Question: this is my database structure

i want to allow users to update their information in their profile so how can i achieve this. i know that i first need to read the information from the firebase and then deal with updating it but at the moment im having issues reading the data from the firebase.
i have attached my database structure as well as code.
'''
package faz.ie.partyapp;
import android.content.Intent;
import android.support.annotation.NonNull;
import android.support.v7.app.AppCompatActivity;
import android.os.Bundle;
import android.util.Log;
import android.view.View;
import android.widget.Button;
import android.widget.ImageView;
import android.widget.ListView;
import android.widget.TextView;
import android.widget.Toast;
import com.google.firebase.auth.FirebaseAuth;
import com.google.firebase.auth.FirebaseUser;
import com.google.firebase.database.DataSnapshot;
import com.google.firebase.database.DatabaseError;
import com.google.firebase.database.DatabaseReference;
import com.google.firebase.database.FirebaseDatabase;
import com.google.firebase.database.ValueEventListener;
import java.util.ArrayList;
import faz.ie.partyapp.models.User;
import faz.ie.partyapp.models.updateUserInformation;
public class UserProfile extends AppCompatActivity {
ImageView image;
private FirebaseDatabase mFirebaseDatabase;
private FirebaseAuth mAuth;
private FirebaseAuth.AuthStateListener mAuthListener;
private DatabaseReference mReference;
String userid;
private TextView mAgeTextView;
private TextView mGenderTextView;
private TextView mPhoneNumberTextView;
private TextView mFullNameTextView;
private TextView mEmailTextView;
private Button mEditButton;
@Override
protected void onCreate(Bundle savedInstanceState) {
super.onCreate(savedInstanceState);
setContentView(R.layout.activity_user_profile);
image = (ImageView)findViewById(R.id.userImage);
mAgeTextView = (TextView)findViewById(R.id.updateAgeTxt);
mGenderTextView = (TextView)findViewById(R.id.updateGenderTxt);
mPhoneNumberTextView = (TextView)findViewById(R.id.updatePhoneTxt);
mFullNameTextView = (TextView)findViewById(R.id.updateNameTxt);
mEmailTextView = (TextView)findViewById(R.id.updateEmailTxt);
mEditButton = (Button) findViewById(R.id.editButton);
mAuth = FirebaseAuth.getInstance();
mFirebaseDatabase = FirebaseDatabase.getInstance();
mReference = mFirebaseDatabase.getReference();
FirebaseUser user = mAuth.getCurrentUser();
userid = user.getUid();
DatabaseReference rootRef = FirebaseDatabase.getInstance().getReference();
DatabaseReference usersReference = rootRef.child("userType");
ValueEventListener eventListener = new ValueEventListener() {
@Override
public void onDataChange(DataSnapshot dataSnapshot) {
for(DataSnapshot ds : dataSnapshot.getChildren()) {
User userInformation = new User();
userInformation.setEmailAddress(ds.child(userid).getValue(User.class).getEmailAddress());
userInformation.setFullName(ds.child(userid).getValue(User.class).getFullName());
userInformation.setAge(ds.child(userid).getValue(User.class).getAge());
userInformation.setPhoneNumber(ds.child(userid).getValue(User.class).getPhoneNumber());
userInformation.setGender(ds.child(userid).getValue(User.class).getGender());
Log.d("TAG", userInformation.getFullName() + " / " + userInformation.getEmailAddress() + " / " + userInformation.getAge()+
" / " + userInformation.getPhoneNumber() + " / " + userInformation.getGender());
}
}
@Override
public void onCancelled(DatabaseError databaseError) {}
};
usersReference.addListenerForSingleValueEvent(eventListener);
mEditButton.setOnClickListener(new View.OnClickListener() {
@Override
public void onClick(View view)
{
// intent to go to the edit/update user information activity
}
});
}
}
'''
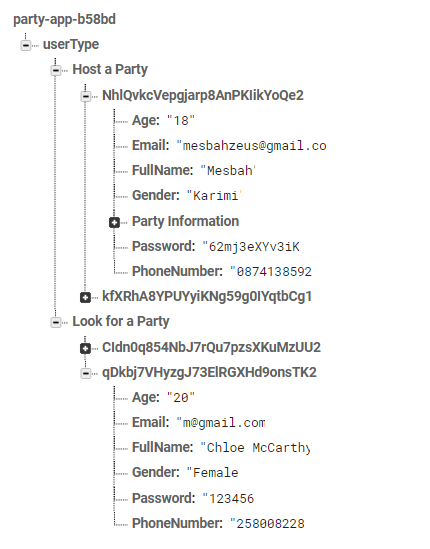
Answer: In order to solve this, you need to change the database structure a little bit. Remove the extra node 'Host a Party' and 'Look for a Party' and add those types as a property of your user. Your database structure should look like this:
'''
Firebase-root
|
--- users
|
--- uid
|
--- "userType": "Host a Party"
|
--- //the other user details
'''
To display all users, just simply use the following:
'''
DatabaseReference rootRef = FirebaseDatabase.getInstance().getReference();
DatabaseReference usersRef = rootRef.child("users");
ValueEventListener valueEventListener = new ValueEventListener() {
@Override
public void onDataChange(DataSnapshot dataSnapshot) {
for(DataSnapshot ds : dataSnapshot.getChildren()) {
String fullName = ds.child("FullName").getValue(String.class);
Log.d("TAG", fullName);
}
}
@Override
public void onCancelled(DatabaseError databaseError) {}
};
usersRef.addListenerForSingleValueEvent(valueEventListener);
'''
If you want to display only the users that are 'looking for a party', instead of 'usersRef' you need to use the following 'Query':
'''
Query query = usersRef.orderByChild("userType").equaltTo("Host a Party");
query.addListenerForSingleValueEvent(valueEventListener);
'''
If you want to display only the details of the authenticated user, please use the following code:
'''
String uid = FirebaseAuth.getInstance().getCurrentUser().getUid();
DatabaseReference rootRef = FirebaseDatabase.getInstance().getReference();
DatabaseReference uidRef = rootRef.child("users").child(uid);
ValueEventListener valueEventListener = new ValueEventListener() {
@Override
public void onDataChange(DataSnapshot dataSnapshot) {
String fullName = dataSnapshot.child("FullName").getValue(String.class);
Log.d("TAG", fullName);
}
@Override
public void onCancelled(DatabaseError databaseError) {}
};
uidRef.addListenerForSingleValueEvent(valueEventListener);
'''
Delete the old data and fresh data.